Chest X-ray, PA view. Patient: 61 years old, sex M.
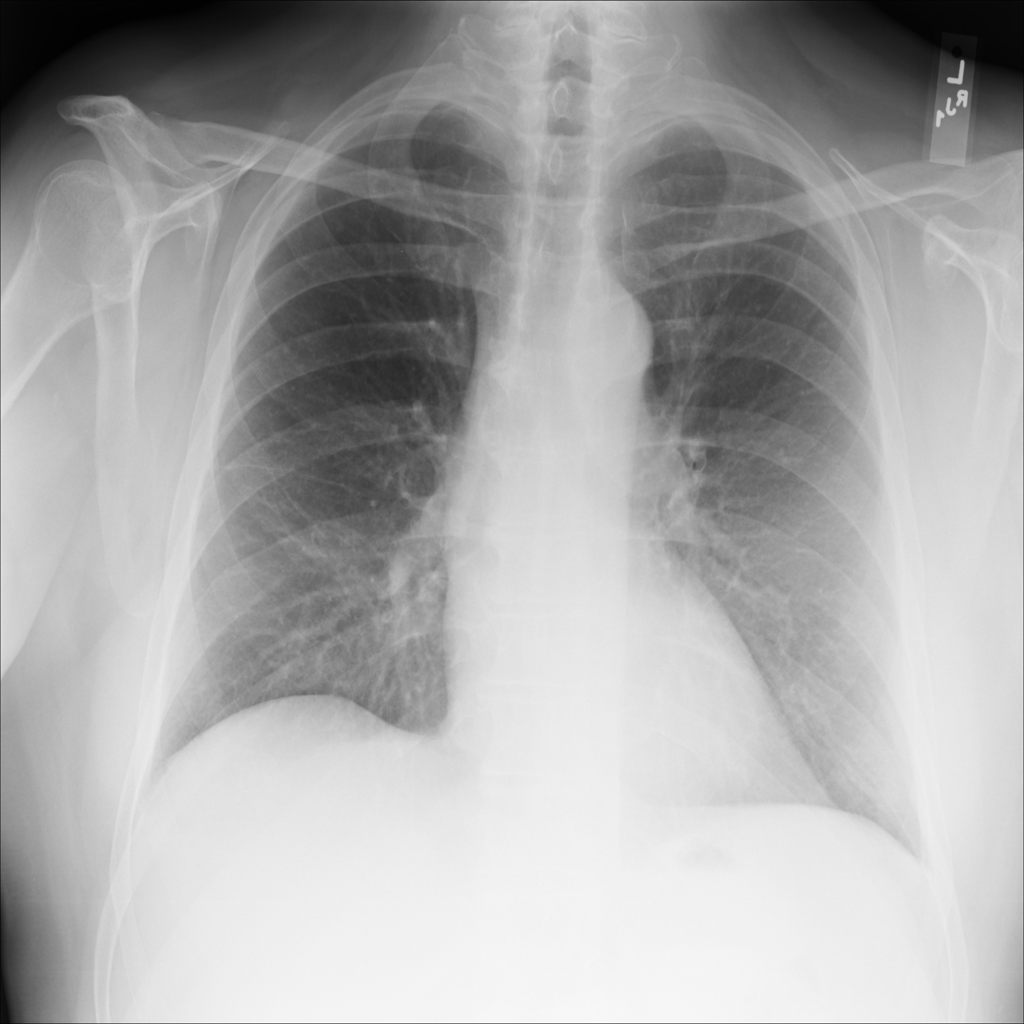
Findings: No Finding